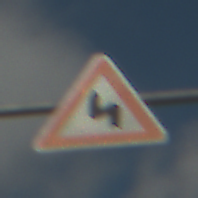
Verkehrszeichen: DoppelkurveZunaechstLinks
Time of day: MorningAfternoon
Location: Outdoor (RoadRail)
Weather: PartlyCloudy
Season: NotSpecified
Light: Natural